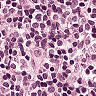
Metastatic tissue present: no